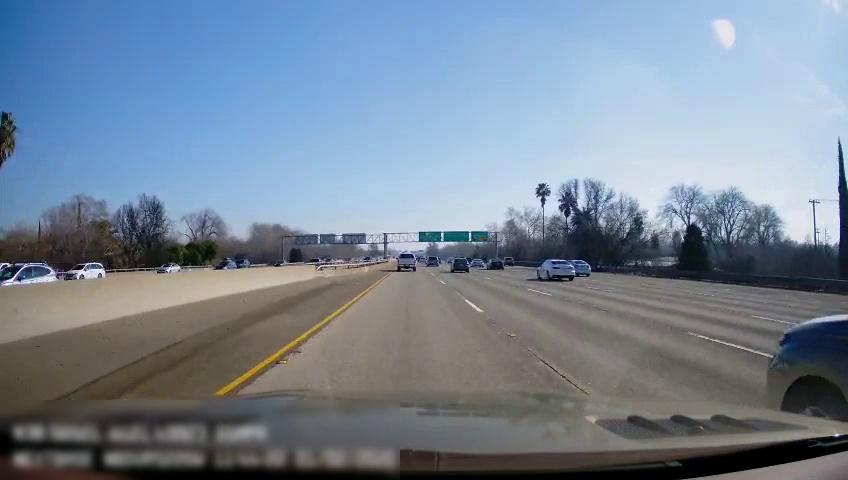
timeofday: Day
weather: Sunny
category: Vehicles | SUV
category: Vehicles | SUV
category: Vehicles | SUV
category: Vehicles | Car
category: Vehicles | SUV
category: Vehicles | SUV
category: Drivable Space
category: Vehicles | Car
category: Vehicles | Car
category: Vehicles | Car
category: Vehicles | Car
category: Vehicles | Car
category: Vehicles | Truck
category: Vehicles | SUV
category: Vehicles | Van
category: Vehicles | Car
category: Lanes | Current Lane
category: Lanes | Current Lane
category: Lanes | Alternate Lane
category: Lanes | Alternate Lane
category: Traffic | Signs
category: Traffic | Signs
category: Traffic | Signs
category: Traffic | Signs
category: Traffic | Signs
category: Traffic | Signs